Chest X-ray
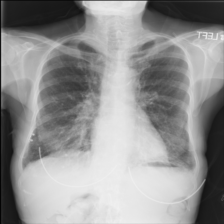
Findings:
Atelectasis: negative
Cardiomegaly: negative
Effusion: negative
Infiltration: positive
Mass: negative
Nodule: negative
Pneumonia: negative
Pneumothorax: negative
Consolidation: negative
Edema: negative
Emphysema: negative
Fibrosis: negative
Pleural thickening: negative
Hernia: negative